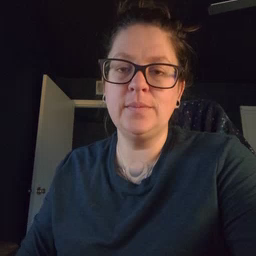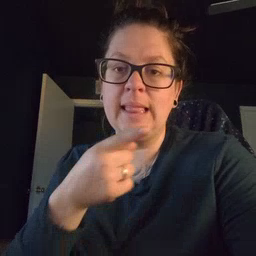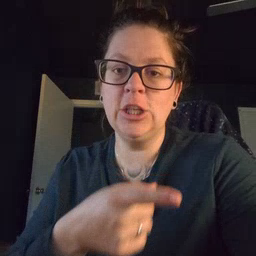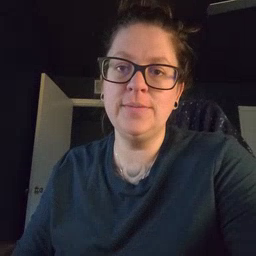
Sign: there